RGB frame:
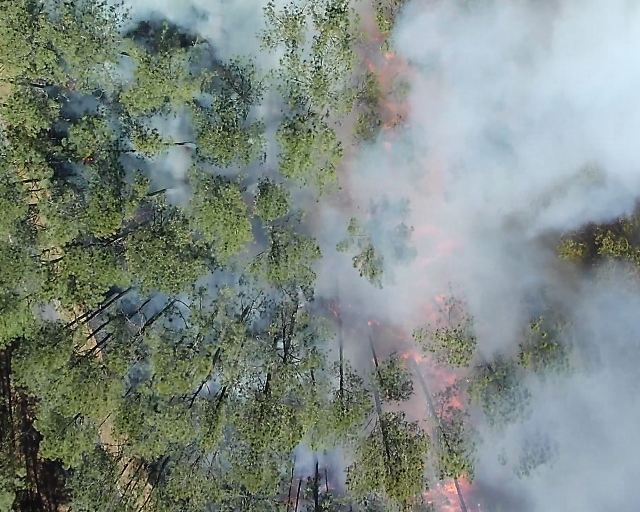
Thermal frame:
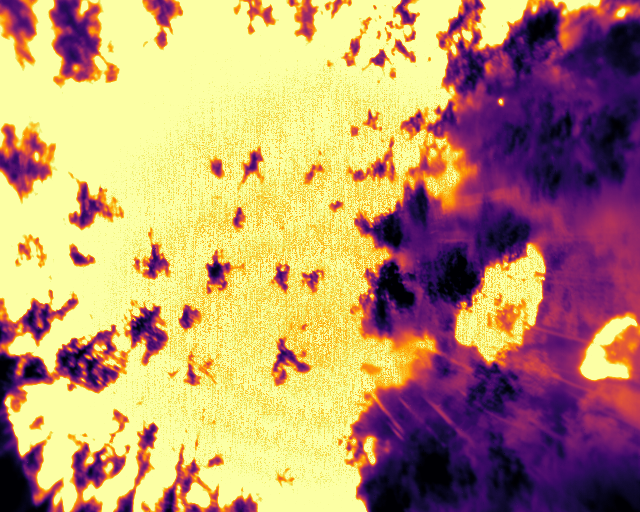
Captured: 2026-02-27 02:35:37
Pixels at or above 80 °C: 325448 (fraction of frame: 0.9932)